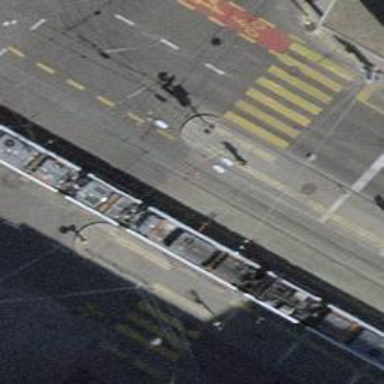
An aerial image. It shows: Service road for tram railway with electrified contact line. The tramway has trolley wires installed.